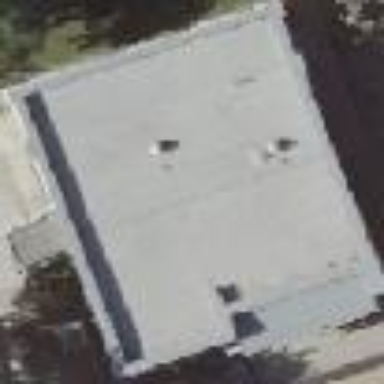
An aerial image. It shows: Flat-roofed building.